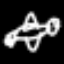
Label: airplane